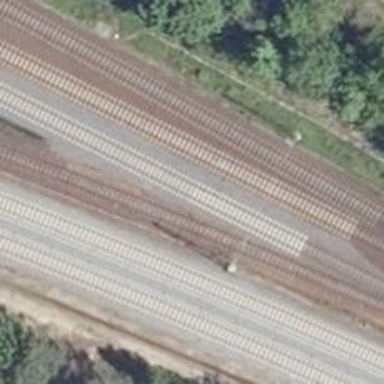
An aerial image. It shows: Railway track with contact lines for electrification.